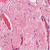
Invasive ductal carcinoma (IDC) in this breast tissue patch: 0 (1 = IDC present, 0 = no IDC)